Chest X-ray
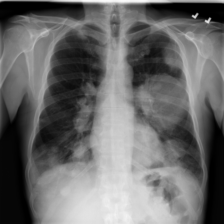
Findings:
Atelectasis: negative
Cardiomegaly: negative
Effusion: negative
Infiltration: negative
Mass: positive
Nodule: negative
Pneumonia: negative
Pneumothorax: negative
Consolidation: negative
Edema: negative
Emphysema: negative
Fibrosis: negative
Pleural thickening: negative
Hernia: negative